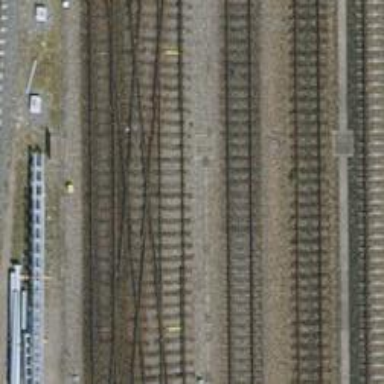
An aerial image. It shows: Single-track railway siding with electrified contact lines.